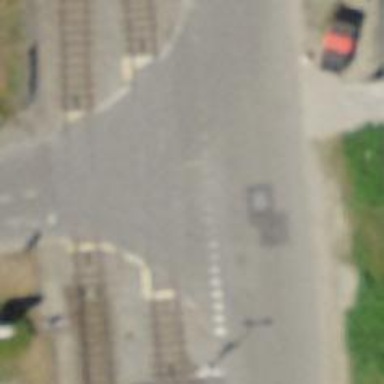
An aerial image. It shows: Level crossing along the railway.